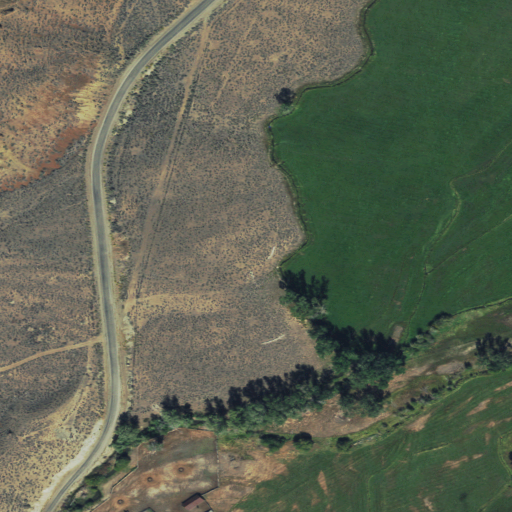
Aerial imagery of valley in Idaho named Dry Gulch containing shrub, pasture, herbaceous wetlands, and open development